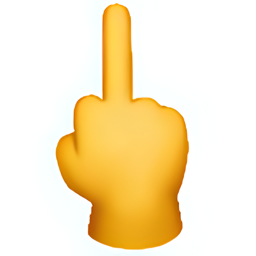
Name: reversed hand with middle finger extended
Emoji: 🖕
Group: People & Body
Sub-group: hand-single-finger